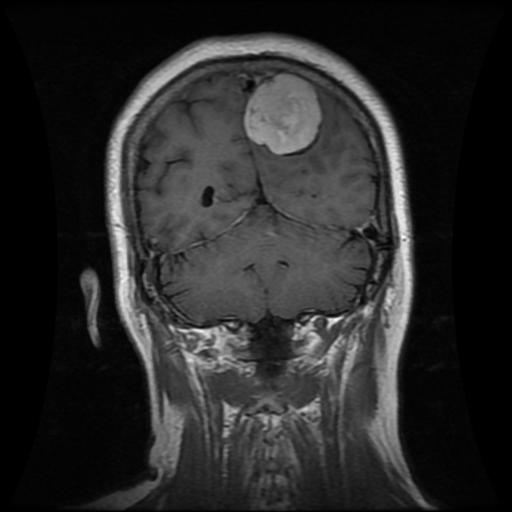
Label: meningioma